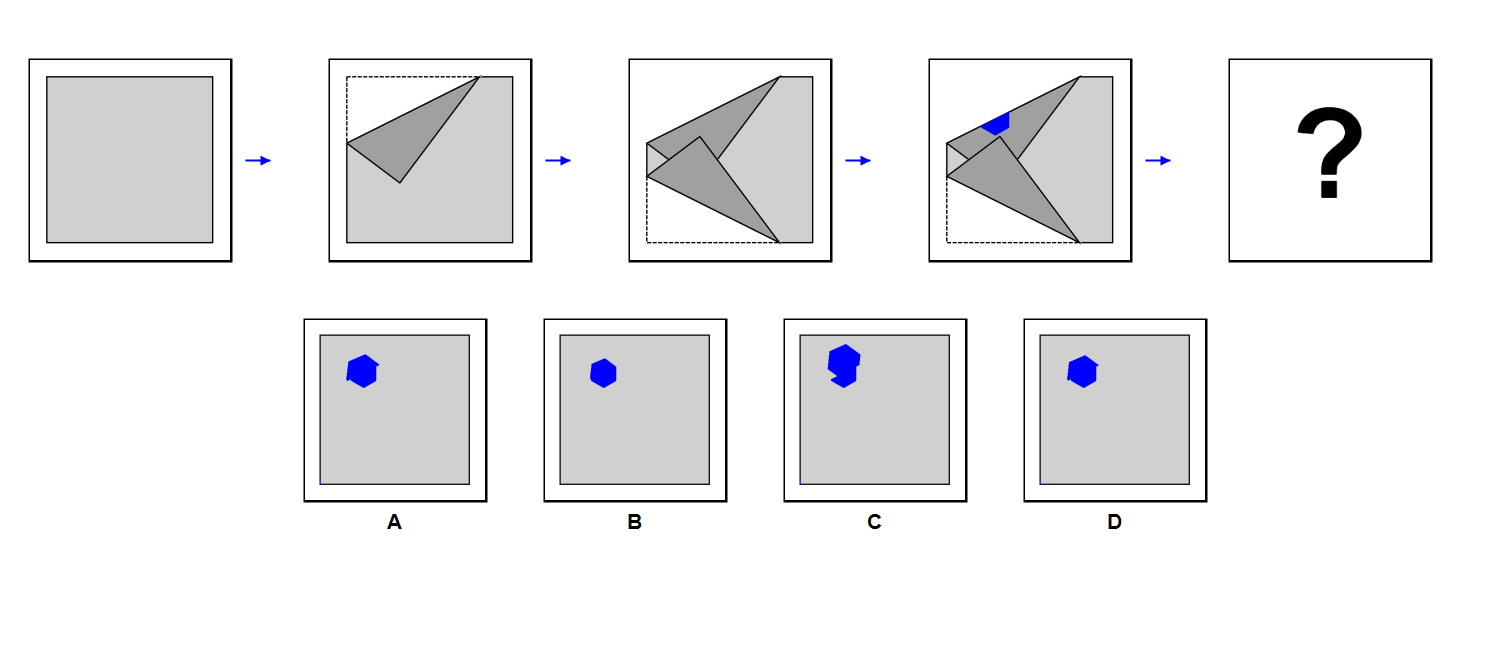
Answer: B